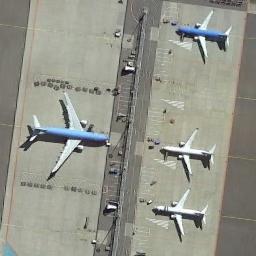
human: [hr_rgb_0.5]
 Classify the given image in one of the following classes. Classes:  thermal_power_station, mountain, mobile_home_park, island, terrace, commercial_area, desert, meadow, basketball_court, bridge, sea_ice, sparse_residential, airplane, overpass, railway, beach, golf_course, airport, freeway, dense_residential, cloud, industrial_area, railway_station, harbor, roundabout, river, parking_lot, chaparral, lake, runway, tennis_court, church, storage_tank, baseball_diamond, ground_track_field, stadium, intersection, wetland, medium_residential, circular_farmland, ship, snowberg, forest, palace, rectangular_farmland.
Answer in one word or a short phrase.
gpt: airplane